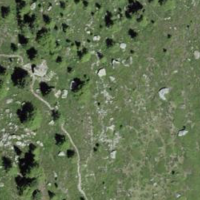
EUNIS habitat code: 26
Species observed at this site:
Vaccinium uliginosum